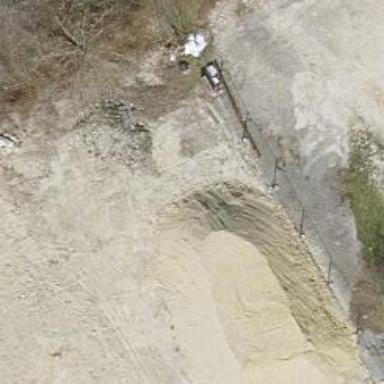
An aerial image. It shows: Gravel alley designed for service vehicles.